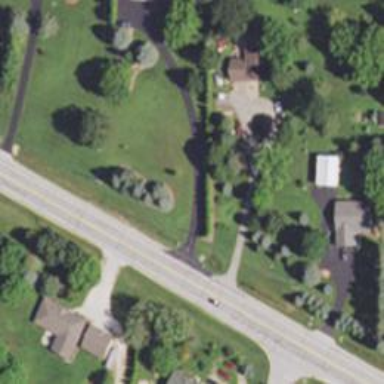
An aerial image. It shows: Driveway leading to service road.